Question: ## Gist of my question:
I have data that I am 'plot_surface'-ing with python. How should I change the values of my 'xticks' and 'yticks' and perhaps their frequency?
## Details of my question
I have data such as <URL>. I had to upload my data file to dropbox as it is too large to reproduce here and I am not sure that a "minimal example" would do justice.
I have several such data files in a folder (think several dozens really) on which I run a python script that loads each such data file and creates a surface plot. My python code looks like this:
## python code
'''
import os
import glob
import sys
import subprocess
import matplotlib.pyplot as plt
from mpl_toolkits.mplot3d import Axes3D
import numpy as np
from numpy import *
from numpy.random import rand
from pylab import pcolor, show, colorbar, xticks, yticks
from pylab import *
for fname in glob.glob('*profile*.dat'):
with open(fname) as f:
data = np.loadtxt(fname)
z = np.array(data)
x,y = np.meshgrid(range(data.shape[0]), range(data.shape[1]))
fig = plt.figure()
ax = fig.gca(projection='3d')
ax.plot_surface(x, y, z, rstride=5, cstride=5,cmap="binary",linewidth=0.1)
ax.set_zlim3d(0.0,4.0)
ax.set_xlabel('X',fontsize=16,fontweight="bold")
ax.set_ylabel('Y',fontsize=16,fontweight="bold")
ax.set_zlabel('h(X,T)',fontsize=16,fontweight="bold")
savefig('/home/uid/Desktop/'+fname.replace(".dat","")+'.eps',figsize=(5,5),dpi=600)
savefig('/home/uid/Desktop/'+fname.replace(".dat","")+'.pdf',figsize=(5,5),dpi=600)
print "Profile plots have been saved!"
"EOF"
'''
The plot looks like so:

## Observations/What I am trying to accomplish:
What I need to do is change the xticks and yticks to other numbers. What is shown in the plot are actually "grid points" used. My X and Y lengths are actually "50 units" each with about 265 grid points used in each direction.
How do I change the xticks and yticks to show "0... 50" on the x and y axis?
I apologize if this question seems sophomoric but I have been searching for ways to go about it but have come up with only a minimal set of answers. <URL>.
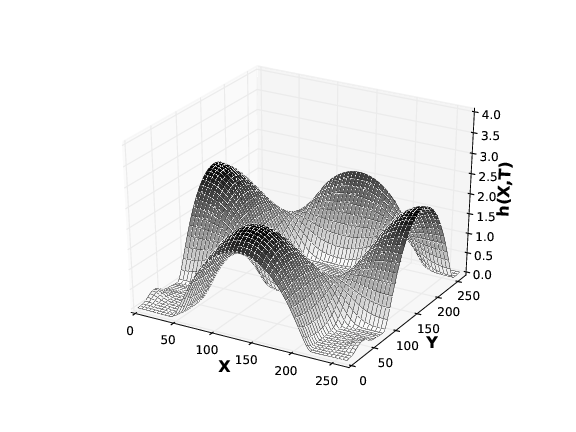
Answer: Assuming the 266 points in each data dimension (i.e. 'data.shape = (266, 266)') represent '0...50', then you can simply scale the 'meshgrid()' output:
'''
x,y = np.meshgrid(range(data.shape[0]), range(data.shape[1]))
x *= 50./data.shape[0]
y *= 50./data.shape[1]
'''
If you also need to modify their frequency, then just directly modify 'xticks()' and 'yticks()' manually or programmatically as suggested by the <URL>:
'''
ax.set_xticks([0., 15., 30., 45.])
num_ticks = 5.
ax.set_yticks(arange(num_ticks)/(num_ticks-1) * 50)
'''